Question: I first coded using Markers (with success) then realizing it was no more recommended (especially for clustering).
Having read the <URL>, I've created my Vectors, added some style etc...
But, they are all put in around the LngLat(0,0) instead of their proper coordinates.
You could see below their geometry properties are ok. I don't know what I'm missing there.

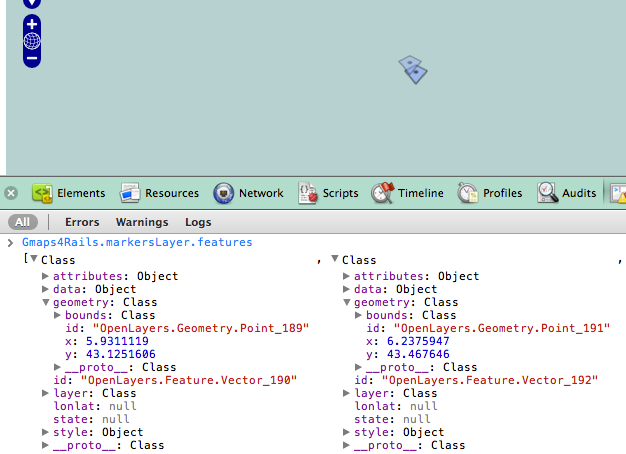
Answer: The problem is that while Google Maps projection is EPSG:900913, coordinates of your vector features are in EPSG:4326.
So you have to either specify coordinates in Google Maps projection or use OpenLayers to transform coordinates on the client side. Here's how you do it:
'''
feature.geometry.transform(new OpenLayers.Projection("EPSG:4326"), new OpenLayers.Projection("EPSG:900913"))
'''
Once you transformed features you can add layer to the map and it should display features correctly.